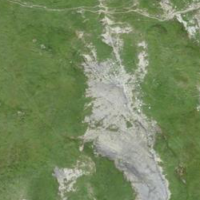
EUNIS habitat code: 26
Species observed at this site:
Bartsia alpina